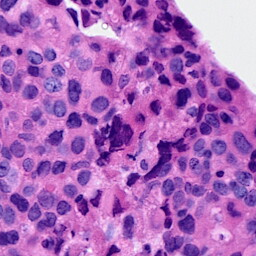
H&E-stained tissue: Breast